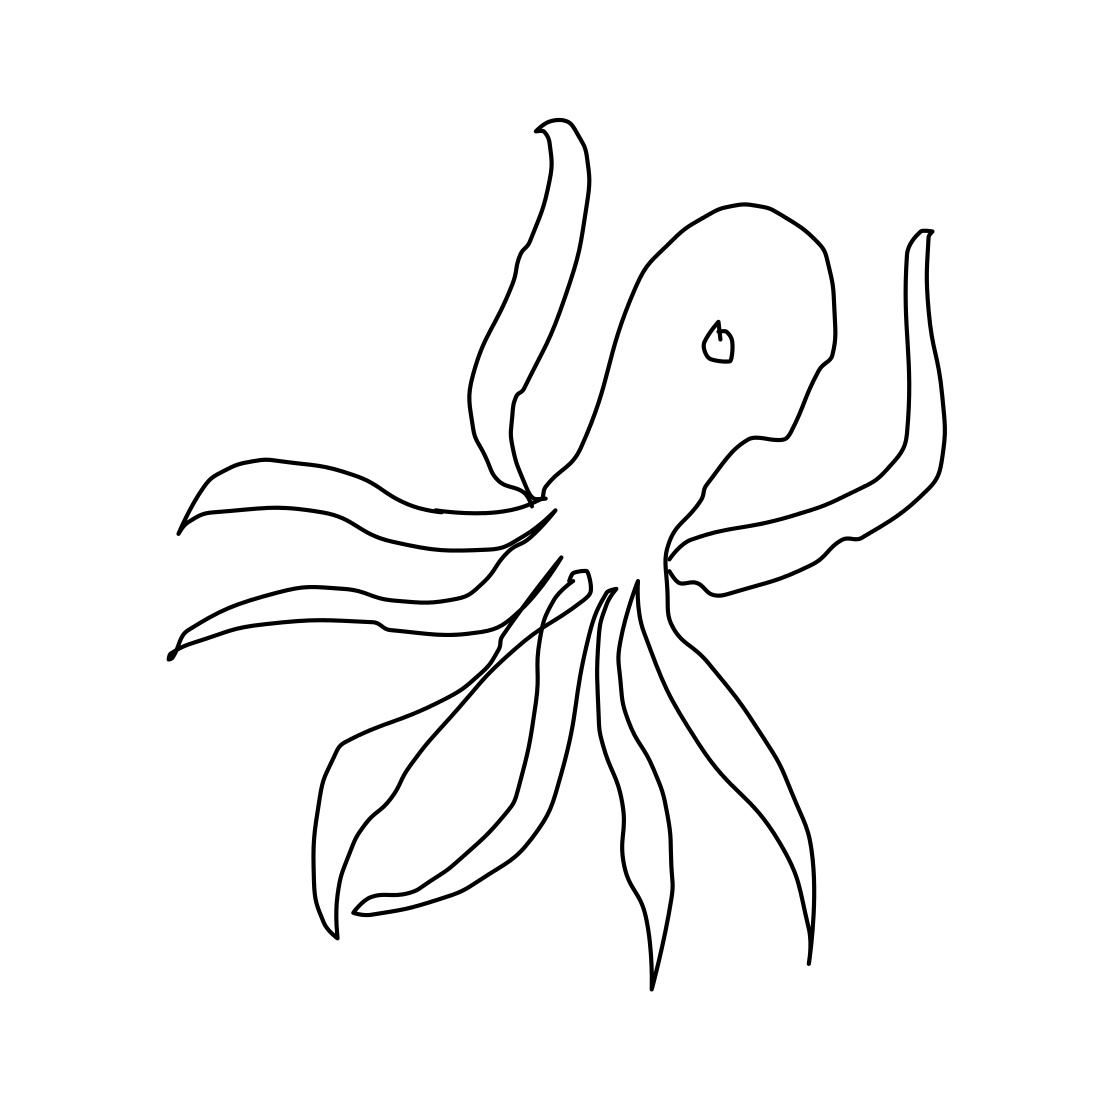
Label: octopus